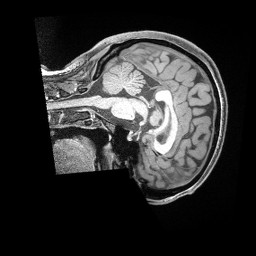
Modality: T1w
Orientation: sagittal
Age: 36
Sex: female
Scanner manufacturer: siemens
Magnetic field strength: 3 T
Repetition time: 2 s
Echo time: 0.00211 s